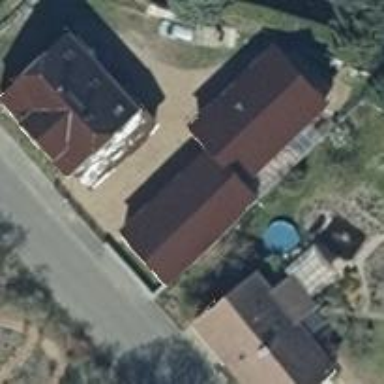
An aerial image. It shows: House with flat maroon roof. It has multiple building parts.